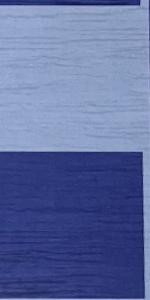
Label: Empty